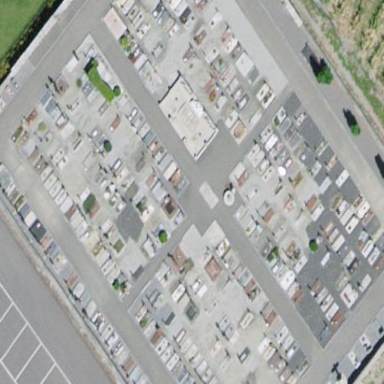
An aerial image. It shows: Cemetery.